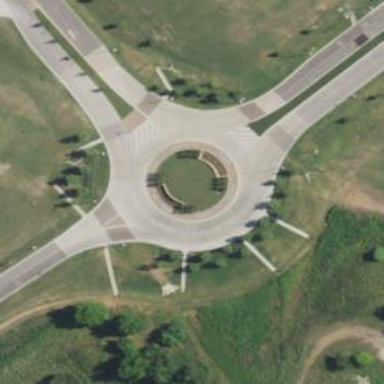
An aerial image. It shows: Unclassified road leading to roundabout junction.